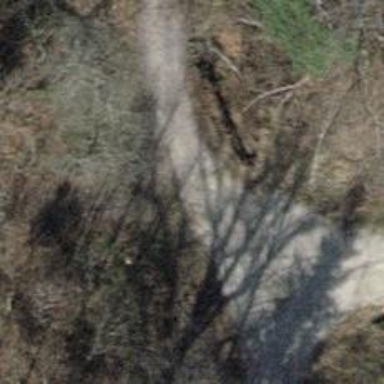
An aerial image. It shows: Unpaved track with grade2 tracktype.